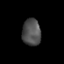
Tissue: prostate
Cell type: T cells
Senescence score: 0.3601
Nuclear area (px): 492
Mean DAPI intensity: 78.937